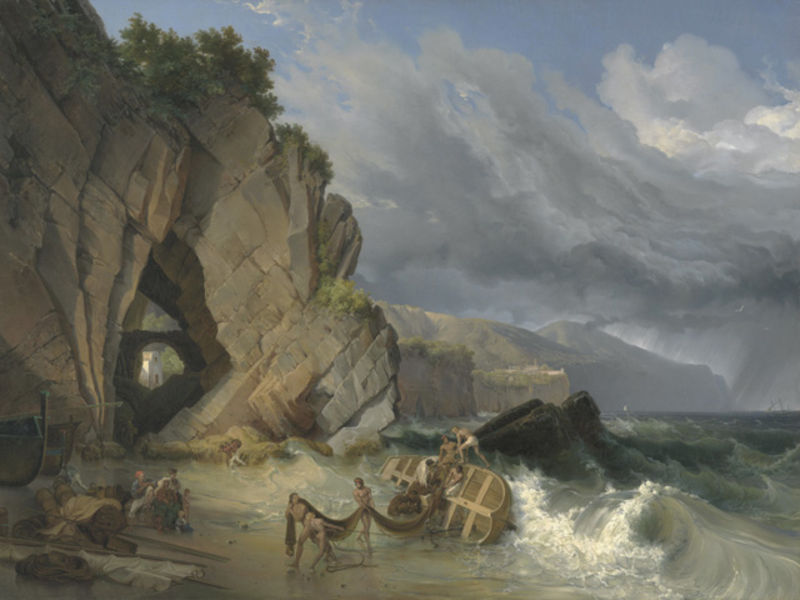
Titel: Fischer in der Bucht von Sorrent
Künstler: Lancelot-Théodore Turpin de Crissé
Standort: Karlsruhe
Institution: Staatliche Kunsthalle Karlsruhe
Schlagwörter: berg, blau, blätter, felsen, gemälde, gewitter, himmel, mann, meer, nackt, schatten, wasser, weiß, wolken, bäume, frauen, grün, landschaft, menschen, sand, see, stadt, ufer, braun, frau, grau, holz, licht, männer, schwarz, gras, haus, wolke, leute, malerei, stein, steine, tragen, öl, häuser, natur, wind, brücke, busch, büsche, gebüsch, sonne, sträucher, figur, kind, personen, pflanzen, höhle, höle, boot, kinder, gischt, küste, schiff, segel, strand, welle, wellen, bogen, fischer, netze, schiffer, berge, fels, hang, schlucht, romantik, schaum, brandung, bretagne, fluten, schiffbruch, seemänner, seenot, seestück, sturm, unglück, untergang, unwetter, wellengang, woge, wogen, durchgang, klippe, ozean, steilküste, regen, fischerboot, kanu, riff, sandstrand, felsig, loch, fisch, kaputt, bewachsen, unfall, grotte, balu, fang, drama, netz, gestrandet, kentern, retten, rettung, schiffbrüchige, tunnel, fischen, passagiere, fischfang, bot, seeleute, schiffbau, snne, gekentert, küsten, fischernetz, felsküste, umgekippt, gelsen, normandie, bergung, welen, schiffsbrüchige, fail, hufer, felsenküste sturm, umgekoppt, leut3e, en5gland